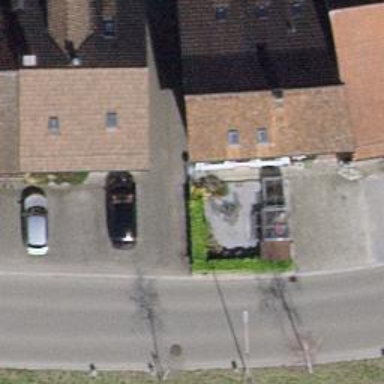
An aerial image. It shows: Building with tile roof.